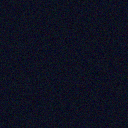
Screen state: off